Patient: sex F, age 60
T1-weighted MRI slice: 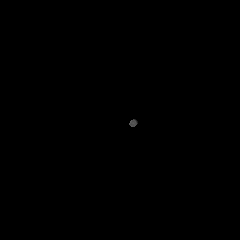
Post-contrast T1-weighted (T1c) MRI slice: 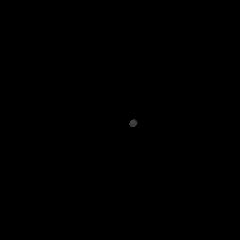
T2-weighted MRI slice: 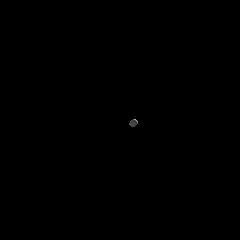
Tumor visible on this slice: no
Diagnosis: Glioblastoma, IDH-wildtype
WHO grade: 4